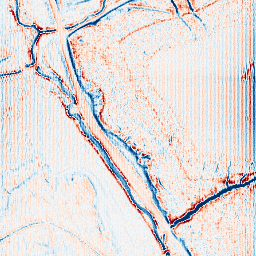
Category: edge_preserving
Decomposition family: anisotropic_diffusion
Decomposition parameters: iterations: 10
kappa: 100
gamma: 0.2
Upsampling method: fft_zeropad
Upsampling parameters: scale: 8
Upsampling scale: 8